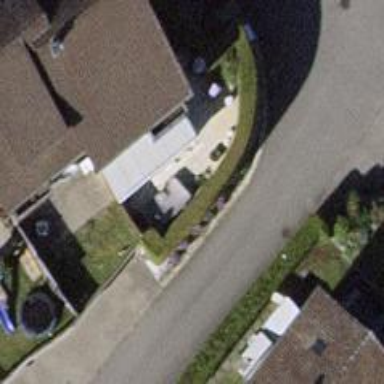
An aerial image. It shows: Retaining wall.